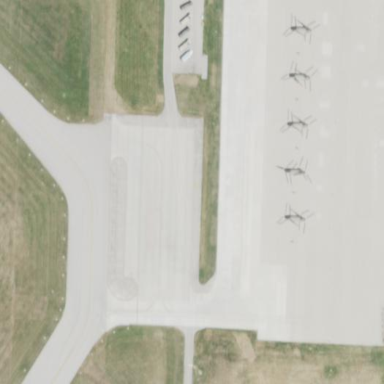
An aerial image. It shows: Military airfield.